Interaction volume radius: 5 \u00c5
Interaction volume height: 15 \u00c5
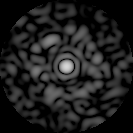
Disorder parameter: 0.8038